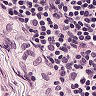
Metastatic tissue present: no